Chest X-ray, PA view. Patient: 56 years old, sex F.
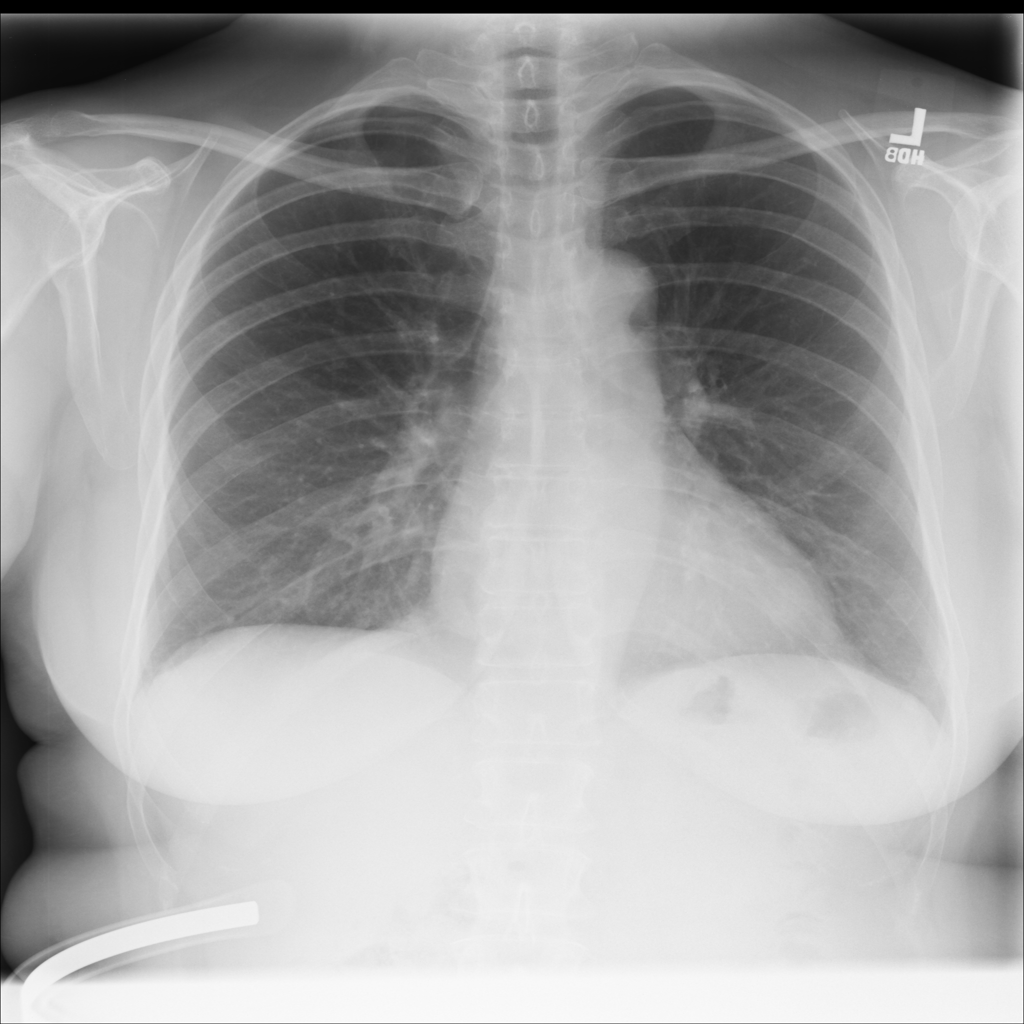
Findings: No Finding